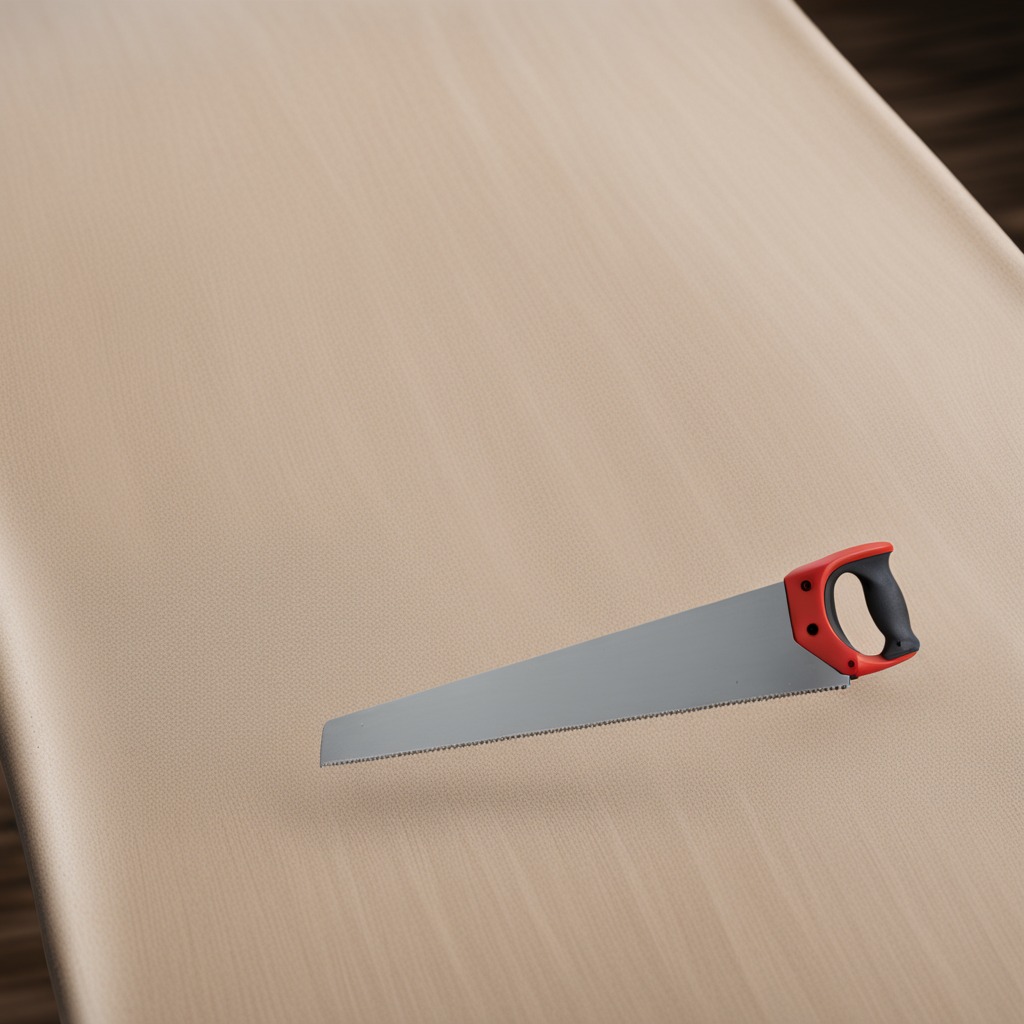
A metal saw is lying on a wooden table in an outdoor workshop.